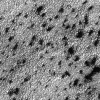
Atmospheric dust classification: not_dusty